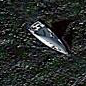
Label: civil